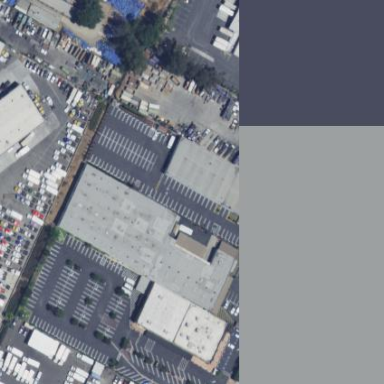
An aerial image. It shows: Industrial building.